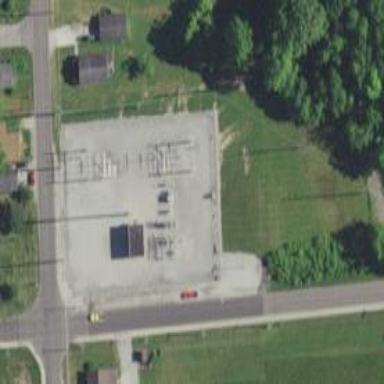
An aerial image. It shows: Substation protected by fence.